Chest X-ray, AP view. Patient: 34 years old, sex M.
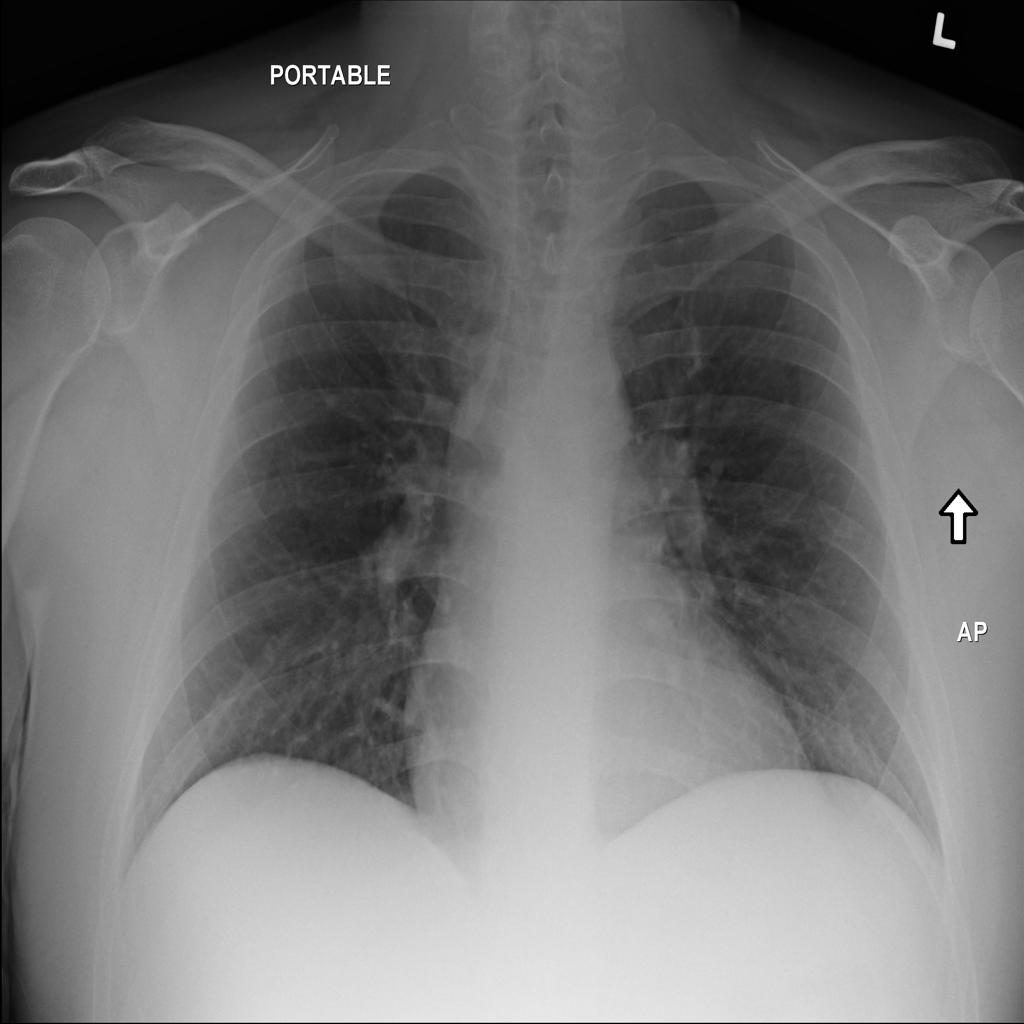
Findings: Infiltration